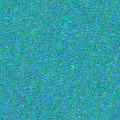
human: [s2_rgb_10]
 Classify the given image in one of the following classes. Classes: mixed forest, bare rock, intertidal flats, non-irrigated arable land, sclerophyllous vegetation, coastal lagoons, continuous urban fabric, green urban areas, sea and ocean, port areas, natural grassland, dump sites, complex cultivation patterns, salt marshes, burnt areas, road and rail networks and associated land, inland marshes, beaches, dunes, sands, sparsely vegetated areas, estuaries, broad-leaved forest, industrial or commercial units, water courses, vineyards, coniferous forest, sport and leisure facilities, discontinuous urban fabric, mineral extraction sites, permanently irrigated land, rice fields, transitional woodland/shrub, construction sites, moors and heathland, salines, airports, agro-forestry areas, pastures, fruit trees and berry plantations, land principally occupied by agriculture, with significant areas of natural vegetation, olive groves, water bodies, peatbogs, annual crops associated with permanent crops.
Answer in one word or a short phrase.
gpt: sea and ocean